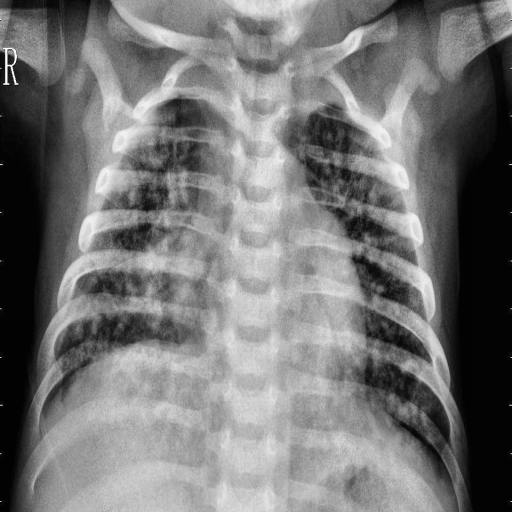
Finding: PNEUMONIA